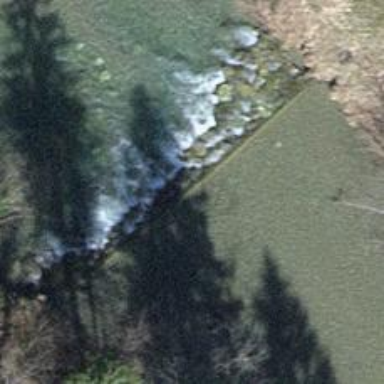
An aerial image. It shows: Weir along the waterway.